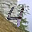
Label: 4